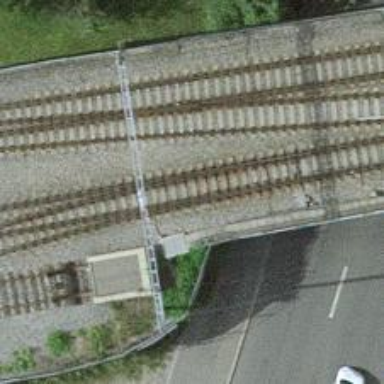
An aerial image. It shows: Single railway track with electrification through contact line.